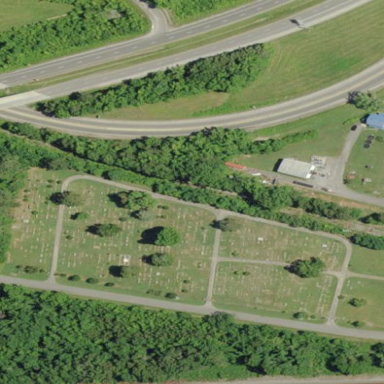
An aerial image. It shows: Cemetery.